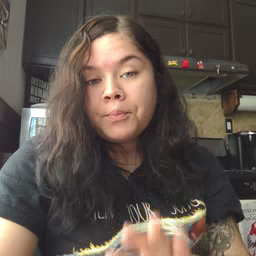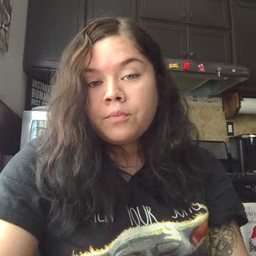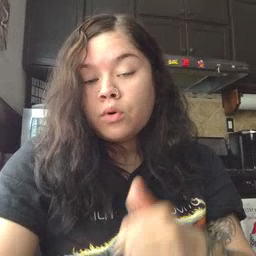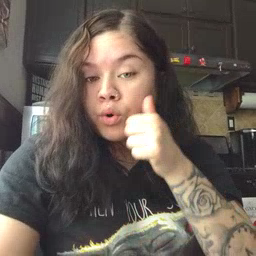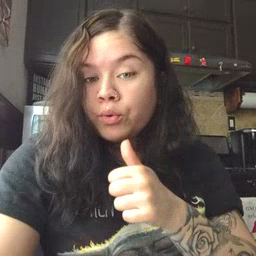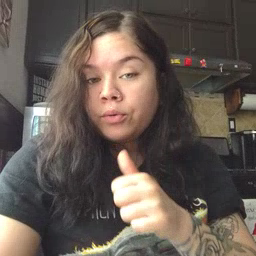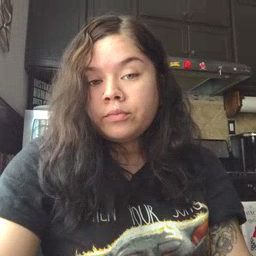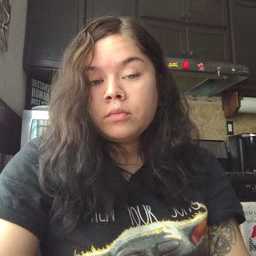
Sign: girl